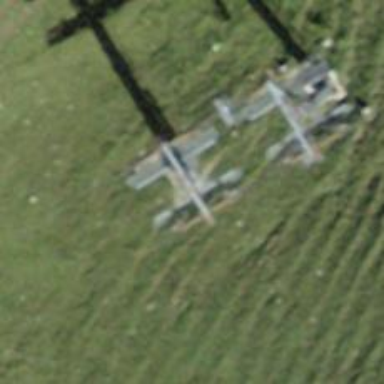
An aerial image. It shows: Pylon used for aerialway.